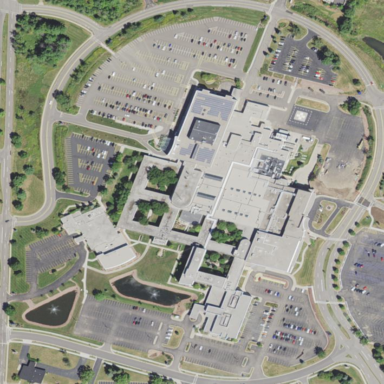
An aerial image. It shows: Healthcare facility identified as hospital.